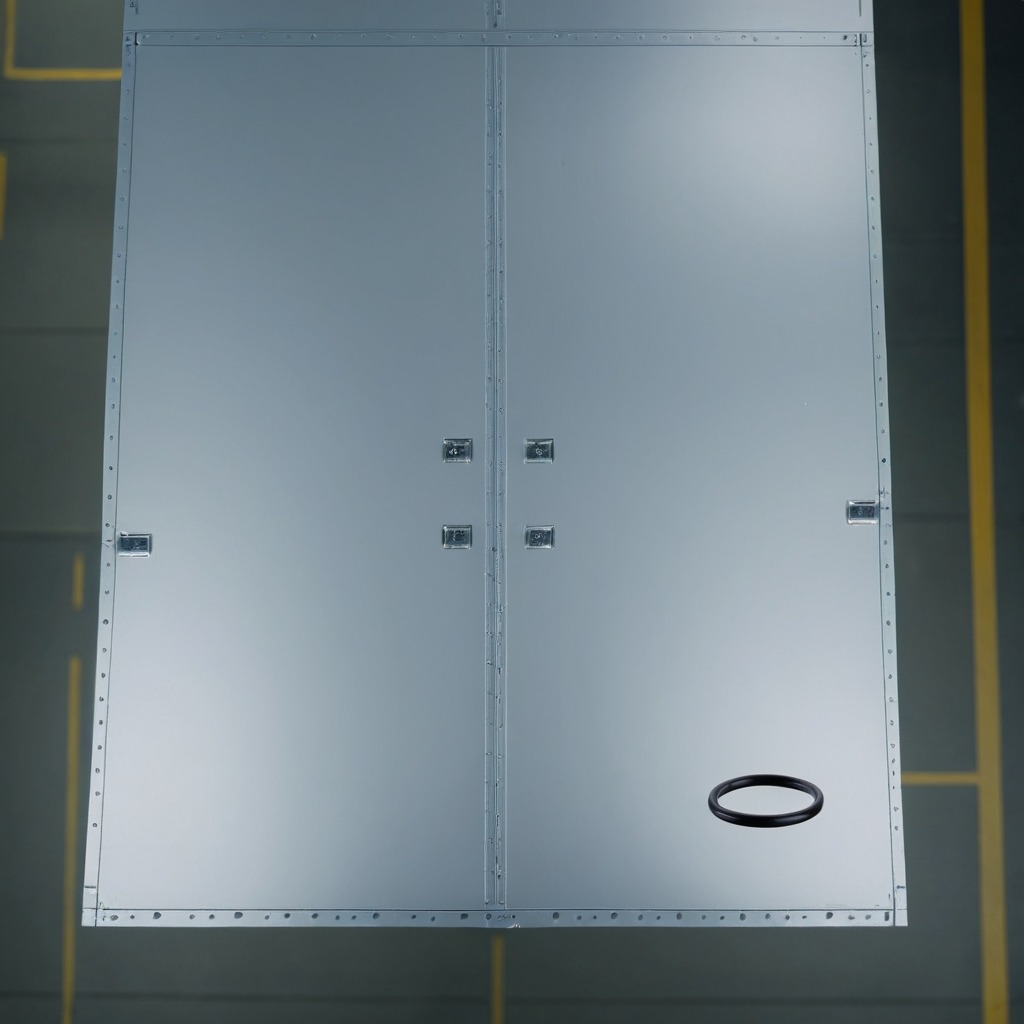
A rubber O-ring is lying on the toolbox surface.